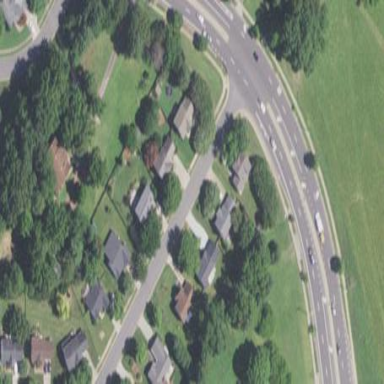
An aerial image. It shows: This residential area consists of single-family homes.